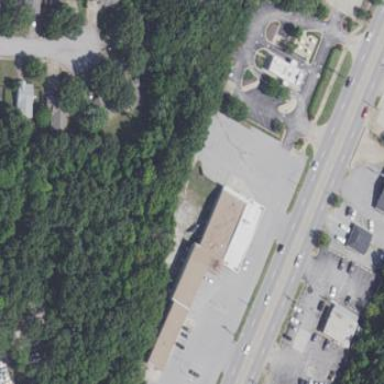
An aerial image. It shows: Commercial building.